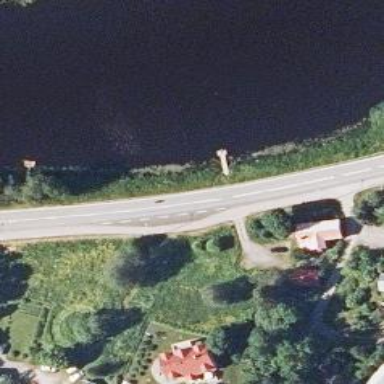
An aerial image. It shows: Asphalt cycleway.